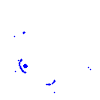
Particle: kaon